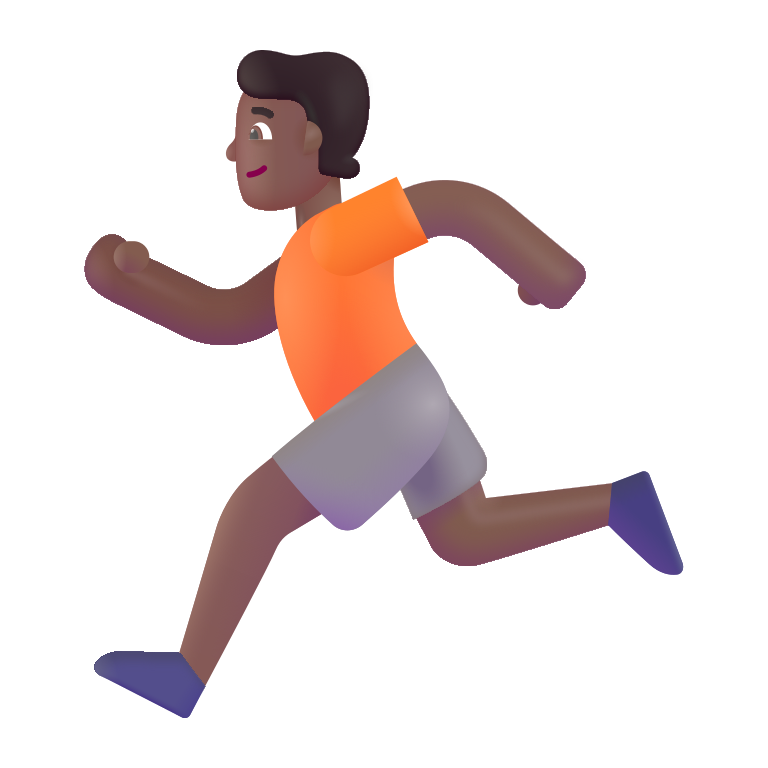
person running color  dark